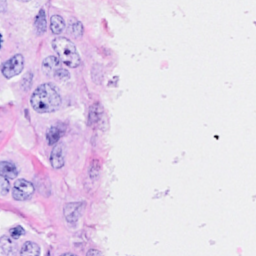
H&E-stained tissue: Breast